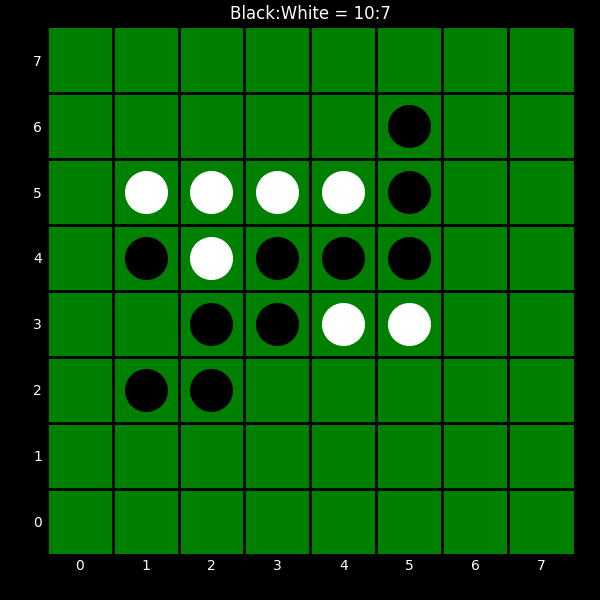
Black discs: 10
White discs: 7